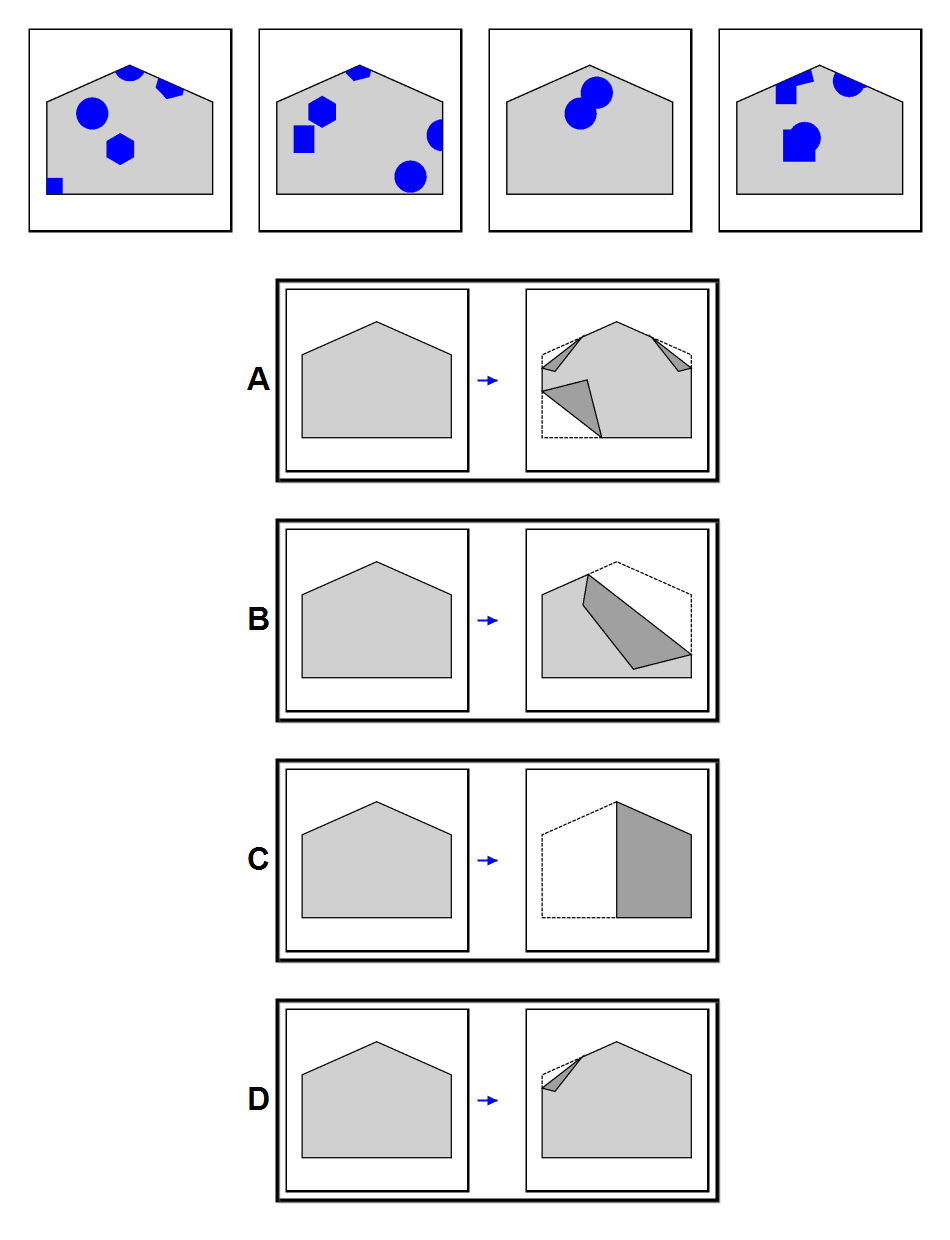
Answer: B